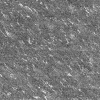
Atmospheric dust classification: not_dusty